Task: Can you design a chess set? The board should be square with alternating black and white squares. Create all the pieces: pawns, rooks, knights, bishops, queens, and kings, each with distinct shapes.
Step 251:
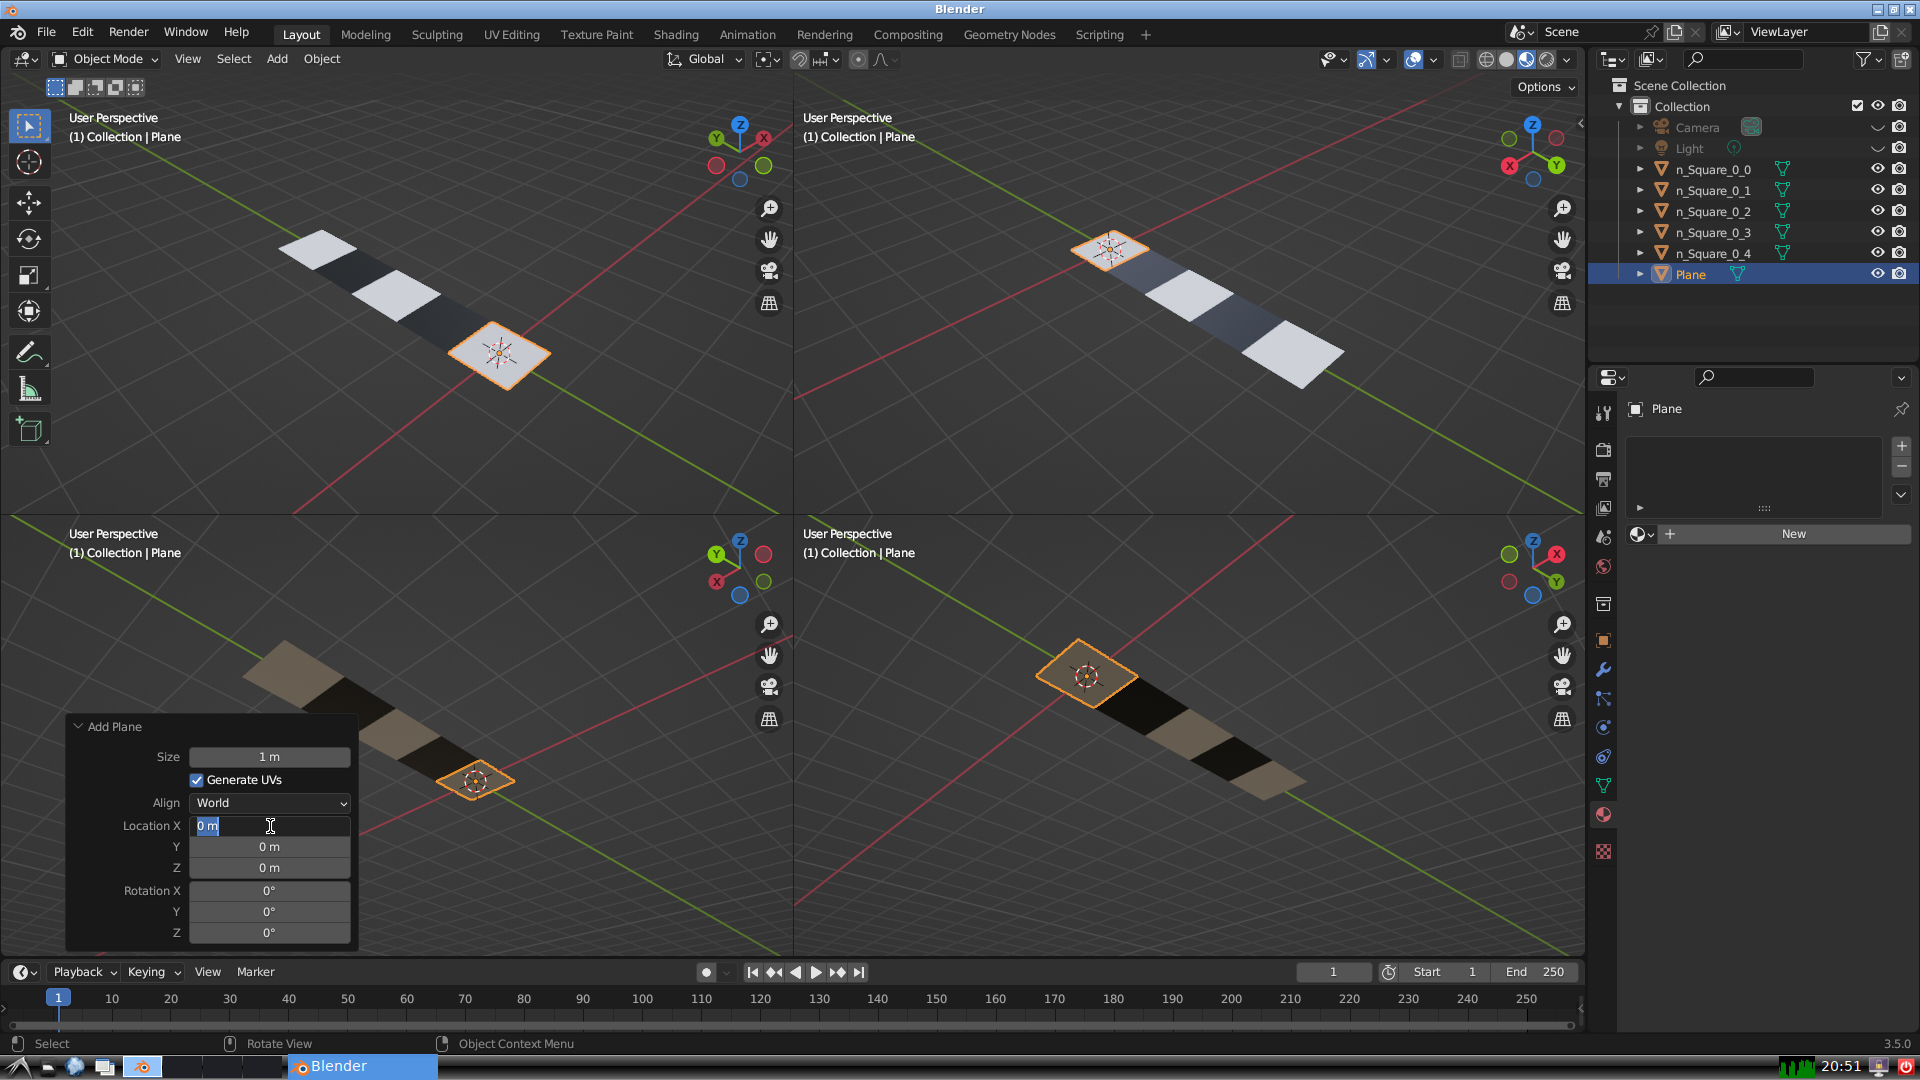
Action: input_text: 0.0